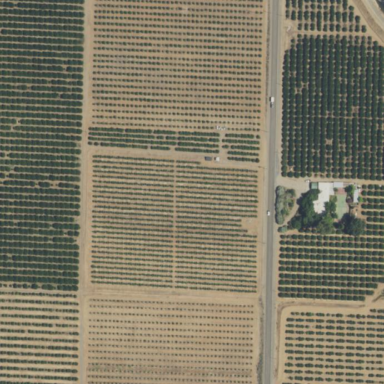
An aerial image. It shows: Orange orchard with rows of orange trees.